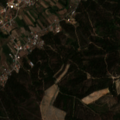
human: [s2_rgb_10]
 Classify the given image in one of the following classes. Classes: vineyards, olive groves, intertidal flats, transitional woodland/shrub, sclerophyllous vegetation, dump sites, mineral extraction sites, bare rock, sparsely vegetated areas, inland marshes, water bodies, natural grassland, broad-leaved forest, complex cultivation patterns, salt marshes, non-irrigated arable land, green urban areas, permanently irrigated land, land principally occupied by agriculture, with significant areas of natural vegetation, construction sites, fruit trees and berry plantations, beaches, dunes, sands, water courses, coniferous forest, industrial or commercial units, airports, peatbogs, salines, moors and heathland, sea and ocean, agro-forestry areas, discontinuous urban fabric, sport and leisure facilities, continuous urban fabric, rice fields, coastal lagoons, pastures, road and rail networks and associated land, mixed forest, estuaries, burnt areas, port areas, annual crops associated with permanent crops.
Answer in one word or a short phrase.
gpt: complex cultivation patterns, coniferous forest, transitional woodland/shrub